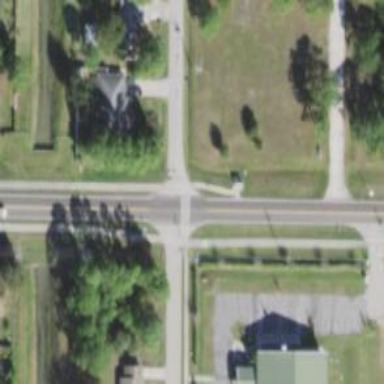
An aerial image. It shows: Marked road crossing.